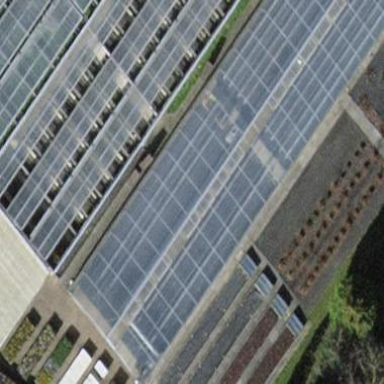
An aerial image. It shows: Greenhouse.